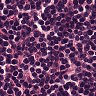
Metastatic tissue present: no